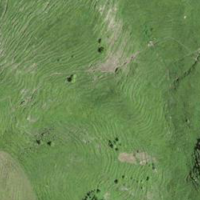
EUNIS habitat code: 43
Species observed at this site:
Maniola jurtina
Periparus ater